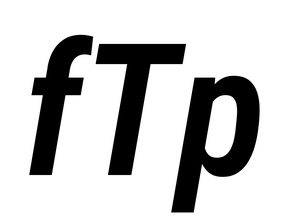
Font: Roboto-Italic_Condensed_SemiBold_Italic